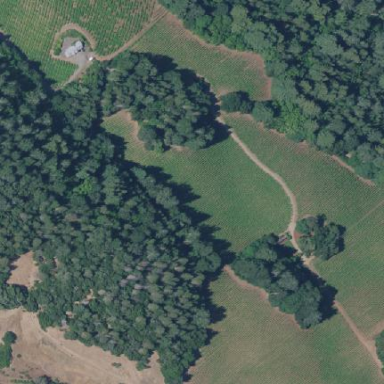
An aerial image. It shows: Vineyard with grape crops.